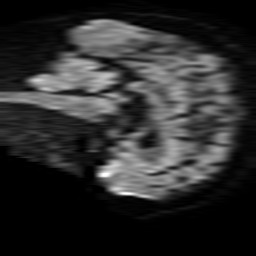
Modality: TRACE
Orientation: sagittal
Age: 54
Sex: male
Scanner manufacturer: philips
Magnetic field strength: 1.5 T
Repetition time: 3.778 s
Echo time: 0.09565 s